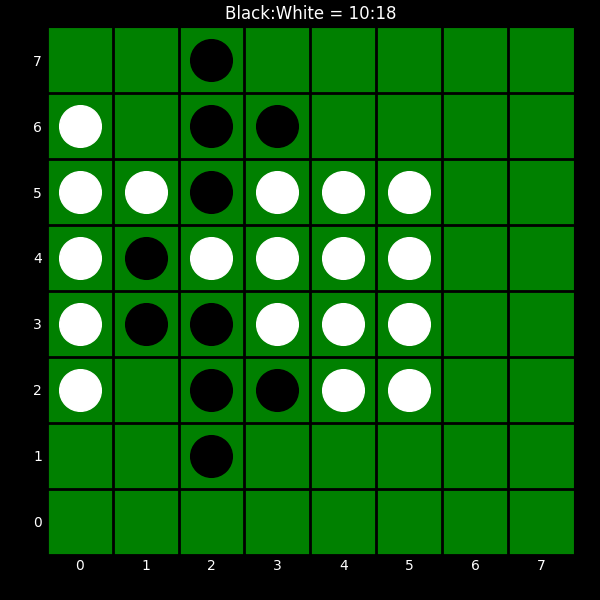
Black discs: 10
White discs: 18